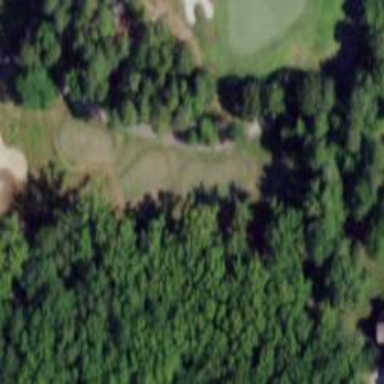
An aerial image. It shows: Golf hole.